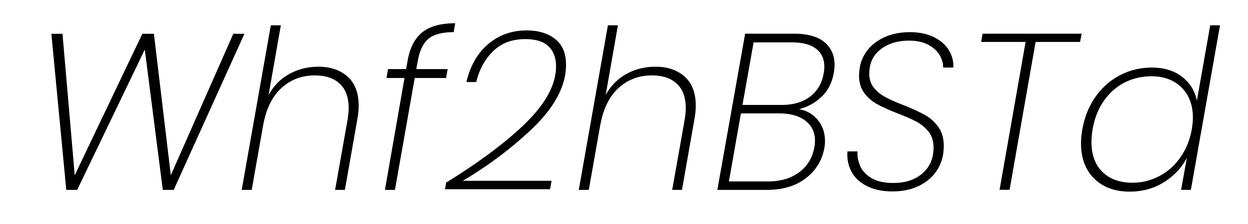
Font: Poppins-ExtraLightItalic